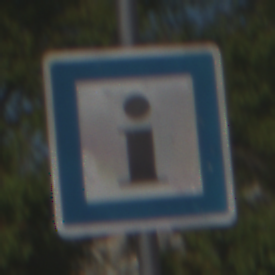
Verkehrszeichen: Informationsstelle
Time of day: MorningAfternoon
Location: Outdoor (Nature)
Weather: Clear
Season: Summer
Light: Natural